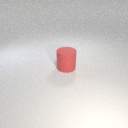
large red rubber cylinder